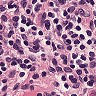
Metastatic tissue present: no